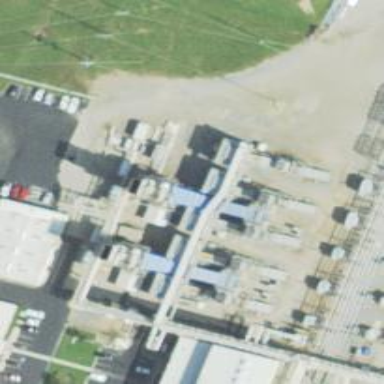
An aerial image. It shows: Gas turbine generator.